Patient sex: M
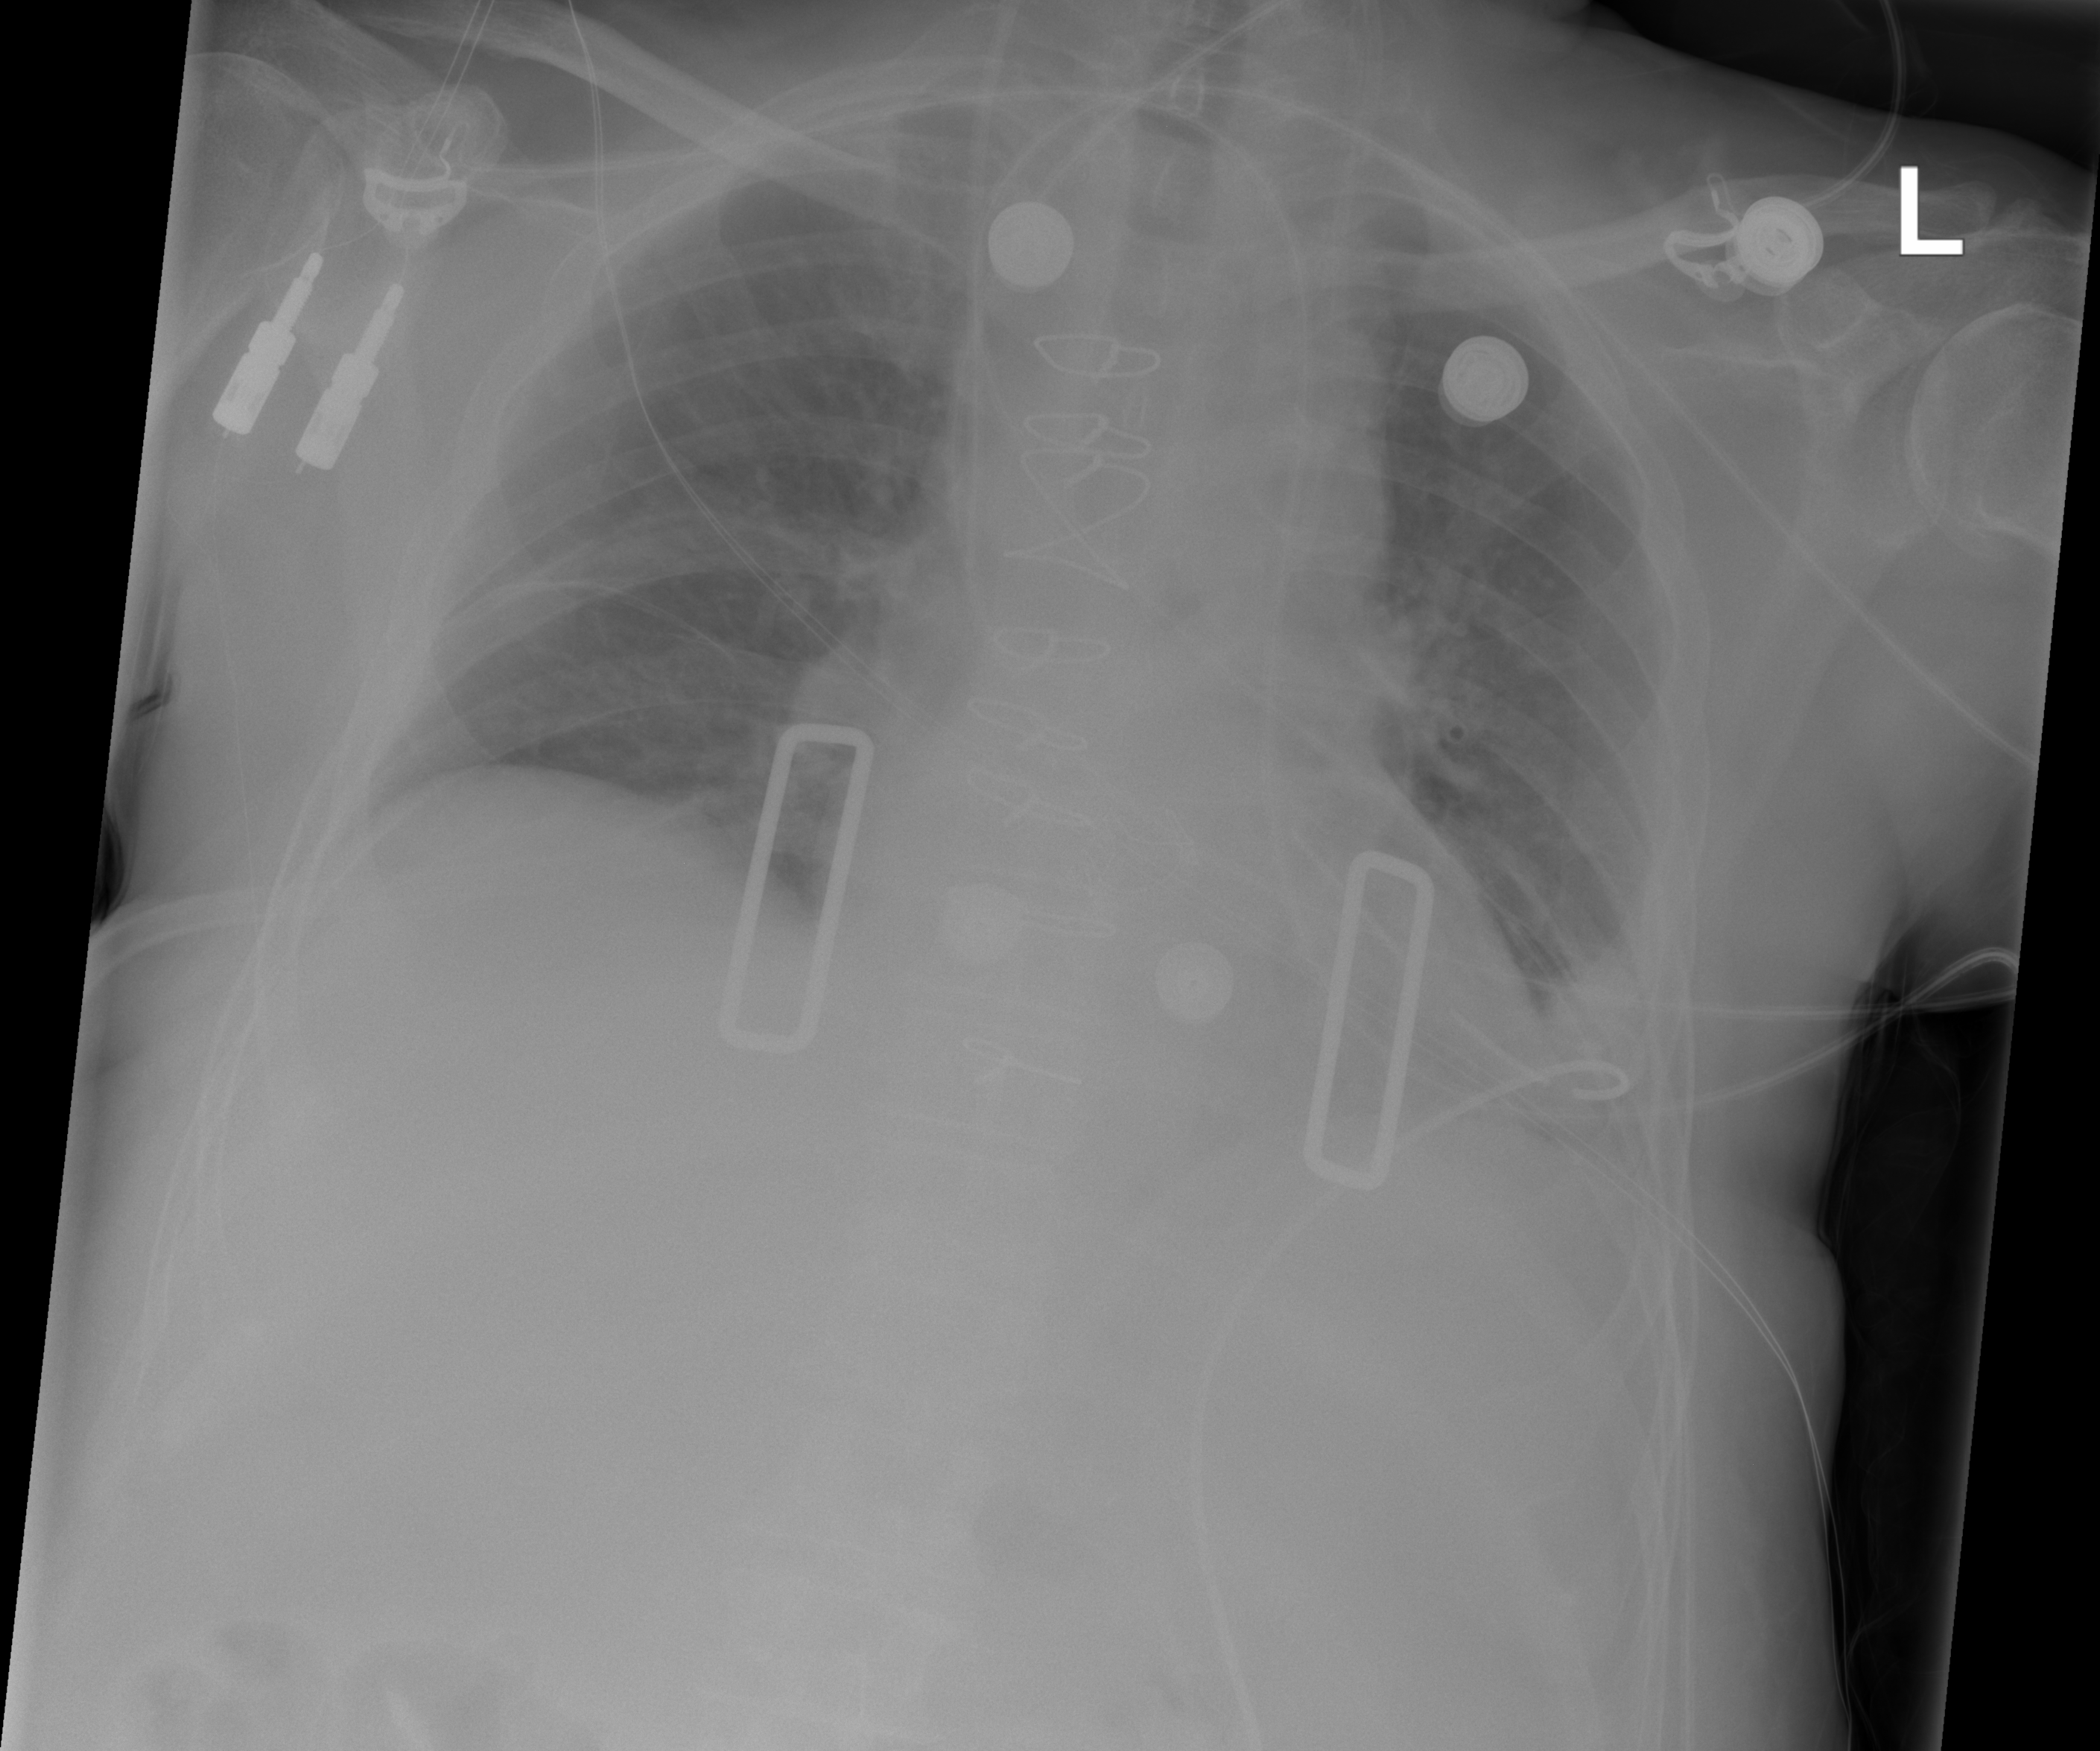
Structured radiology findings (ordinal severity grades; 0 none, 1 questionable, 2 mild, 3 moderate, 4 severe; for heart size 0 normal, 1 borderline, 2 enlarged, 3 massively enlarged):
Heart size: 0
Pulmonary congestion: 2
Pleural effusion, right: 0
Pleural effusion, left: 2
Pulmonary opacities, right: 0
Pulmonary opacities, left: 1
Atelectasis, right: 0
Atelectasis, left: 2